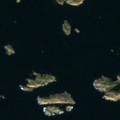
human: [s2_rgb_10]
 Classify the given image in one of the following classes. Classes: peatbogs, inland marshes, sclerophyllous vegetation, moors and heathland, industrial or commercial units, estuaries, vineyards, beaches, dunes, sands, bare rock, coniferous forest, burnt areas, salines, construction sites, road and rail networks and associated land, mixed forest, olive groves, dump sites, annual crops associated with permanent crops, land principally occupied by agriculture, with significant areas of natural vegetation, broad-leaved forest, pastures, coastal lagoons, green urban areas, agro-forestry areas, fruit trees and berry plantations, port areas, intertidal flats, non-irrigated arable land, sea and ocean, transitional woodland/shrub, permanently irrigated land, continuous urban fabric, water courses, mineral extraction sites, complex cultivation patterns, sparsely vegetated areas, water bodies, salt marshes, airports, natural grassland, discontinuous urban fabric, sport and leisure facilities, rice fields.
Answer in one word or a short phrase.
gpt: sea and ocean